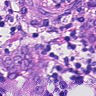
Metastatic tissue present: yes